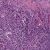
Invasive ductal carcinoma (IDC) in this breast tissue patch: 1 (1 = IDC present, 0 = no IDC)